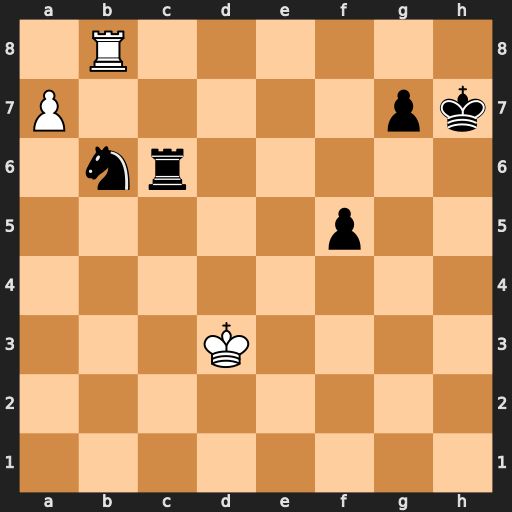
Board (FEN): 1R6/P5pk/1nr5/5p2/8/3K4/8/8
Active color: w
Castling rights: -
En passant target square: -
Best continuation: Rxb6 Rxb6 a8=Q